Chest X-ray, PA view. Patient: 45 years old, sex F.
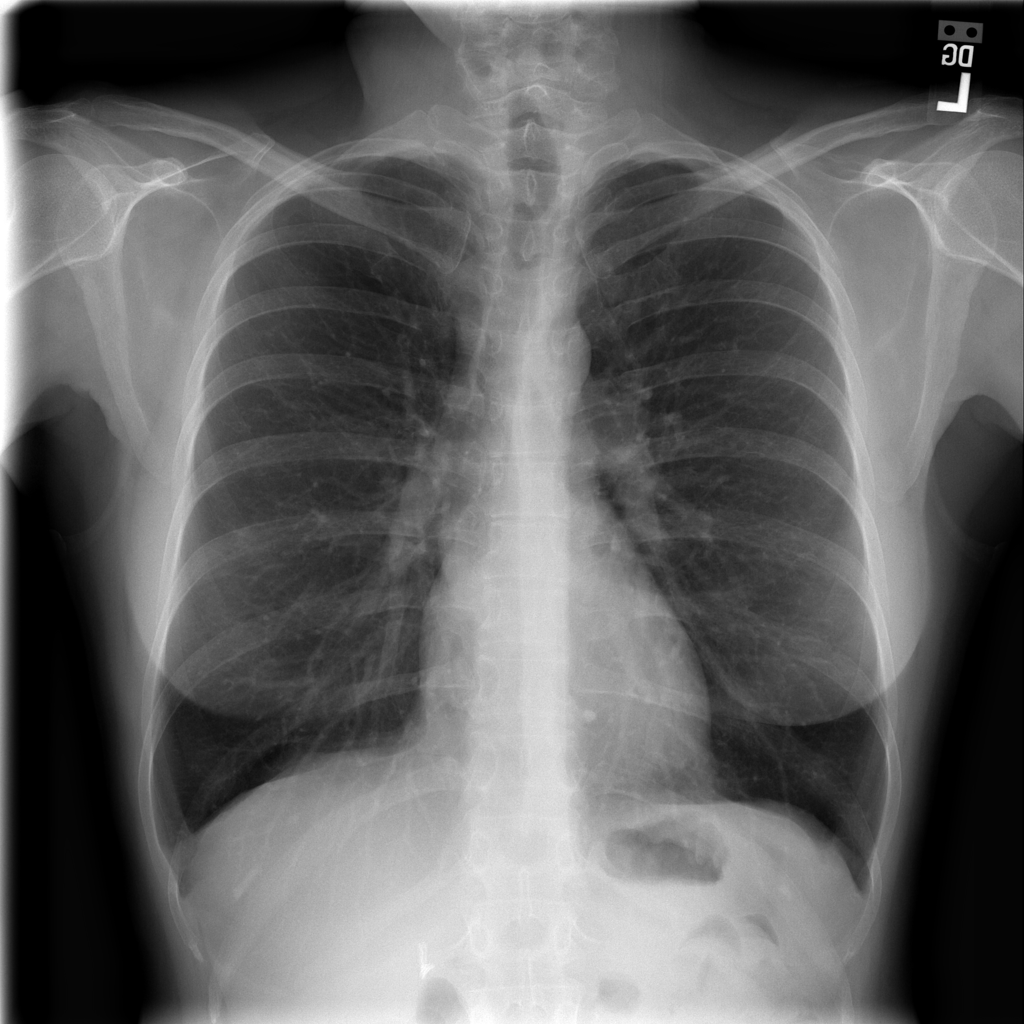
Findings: No Finding